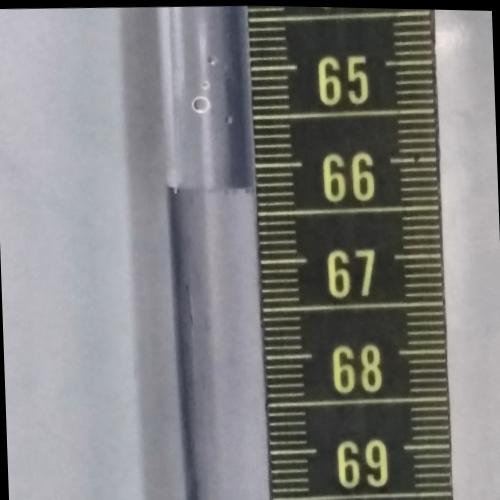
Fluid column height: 66.2 cm